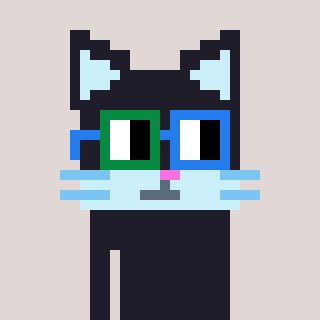
a pixel art character with square green and blue glasses, a cat-shaped head and a magenta-colored body on a warm background